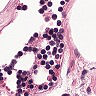
Metastatic tissue present: no